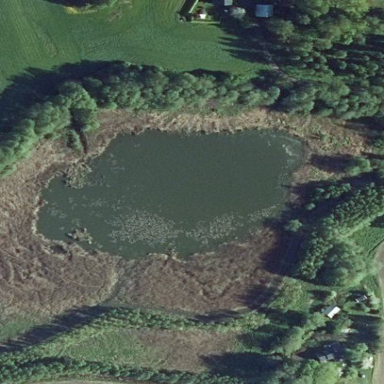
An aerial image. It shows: Serene pond surrounded by nature.